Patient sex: M
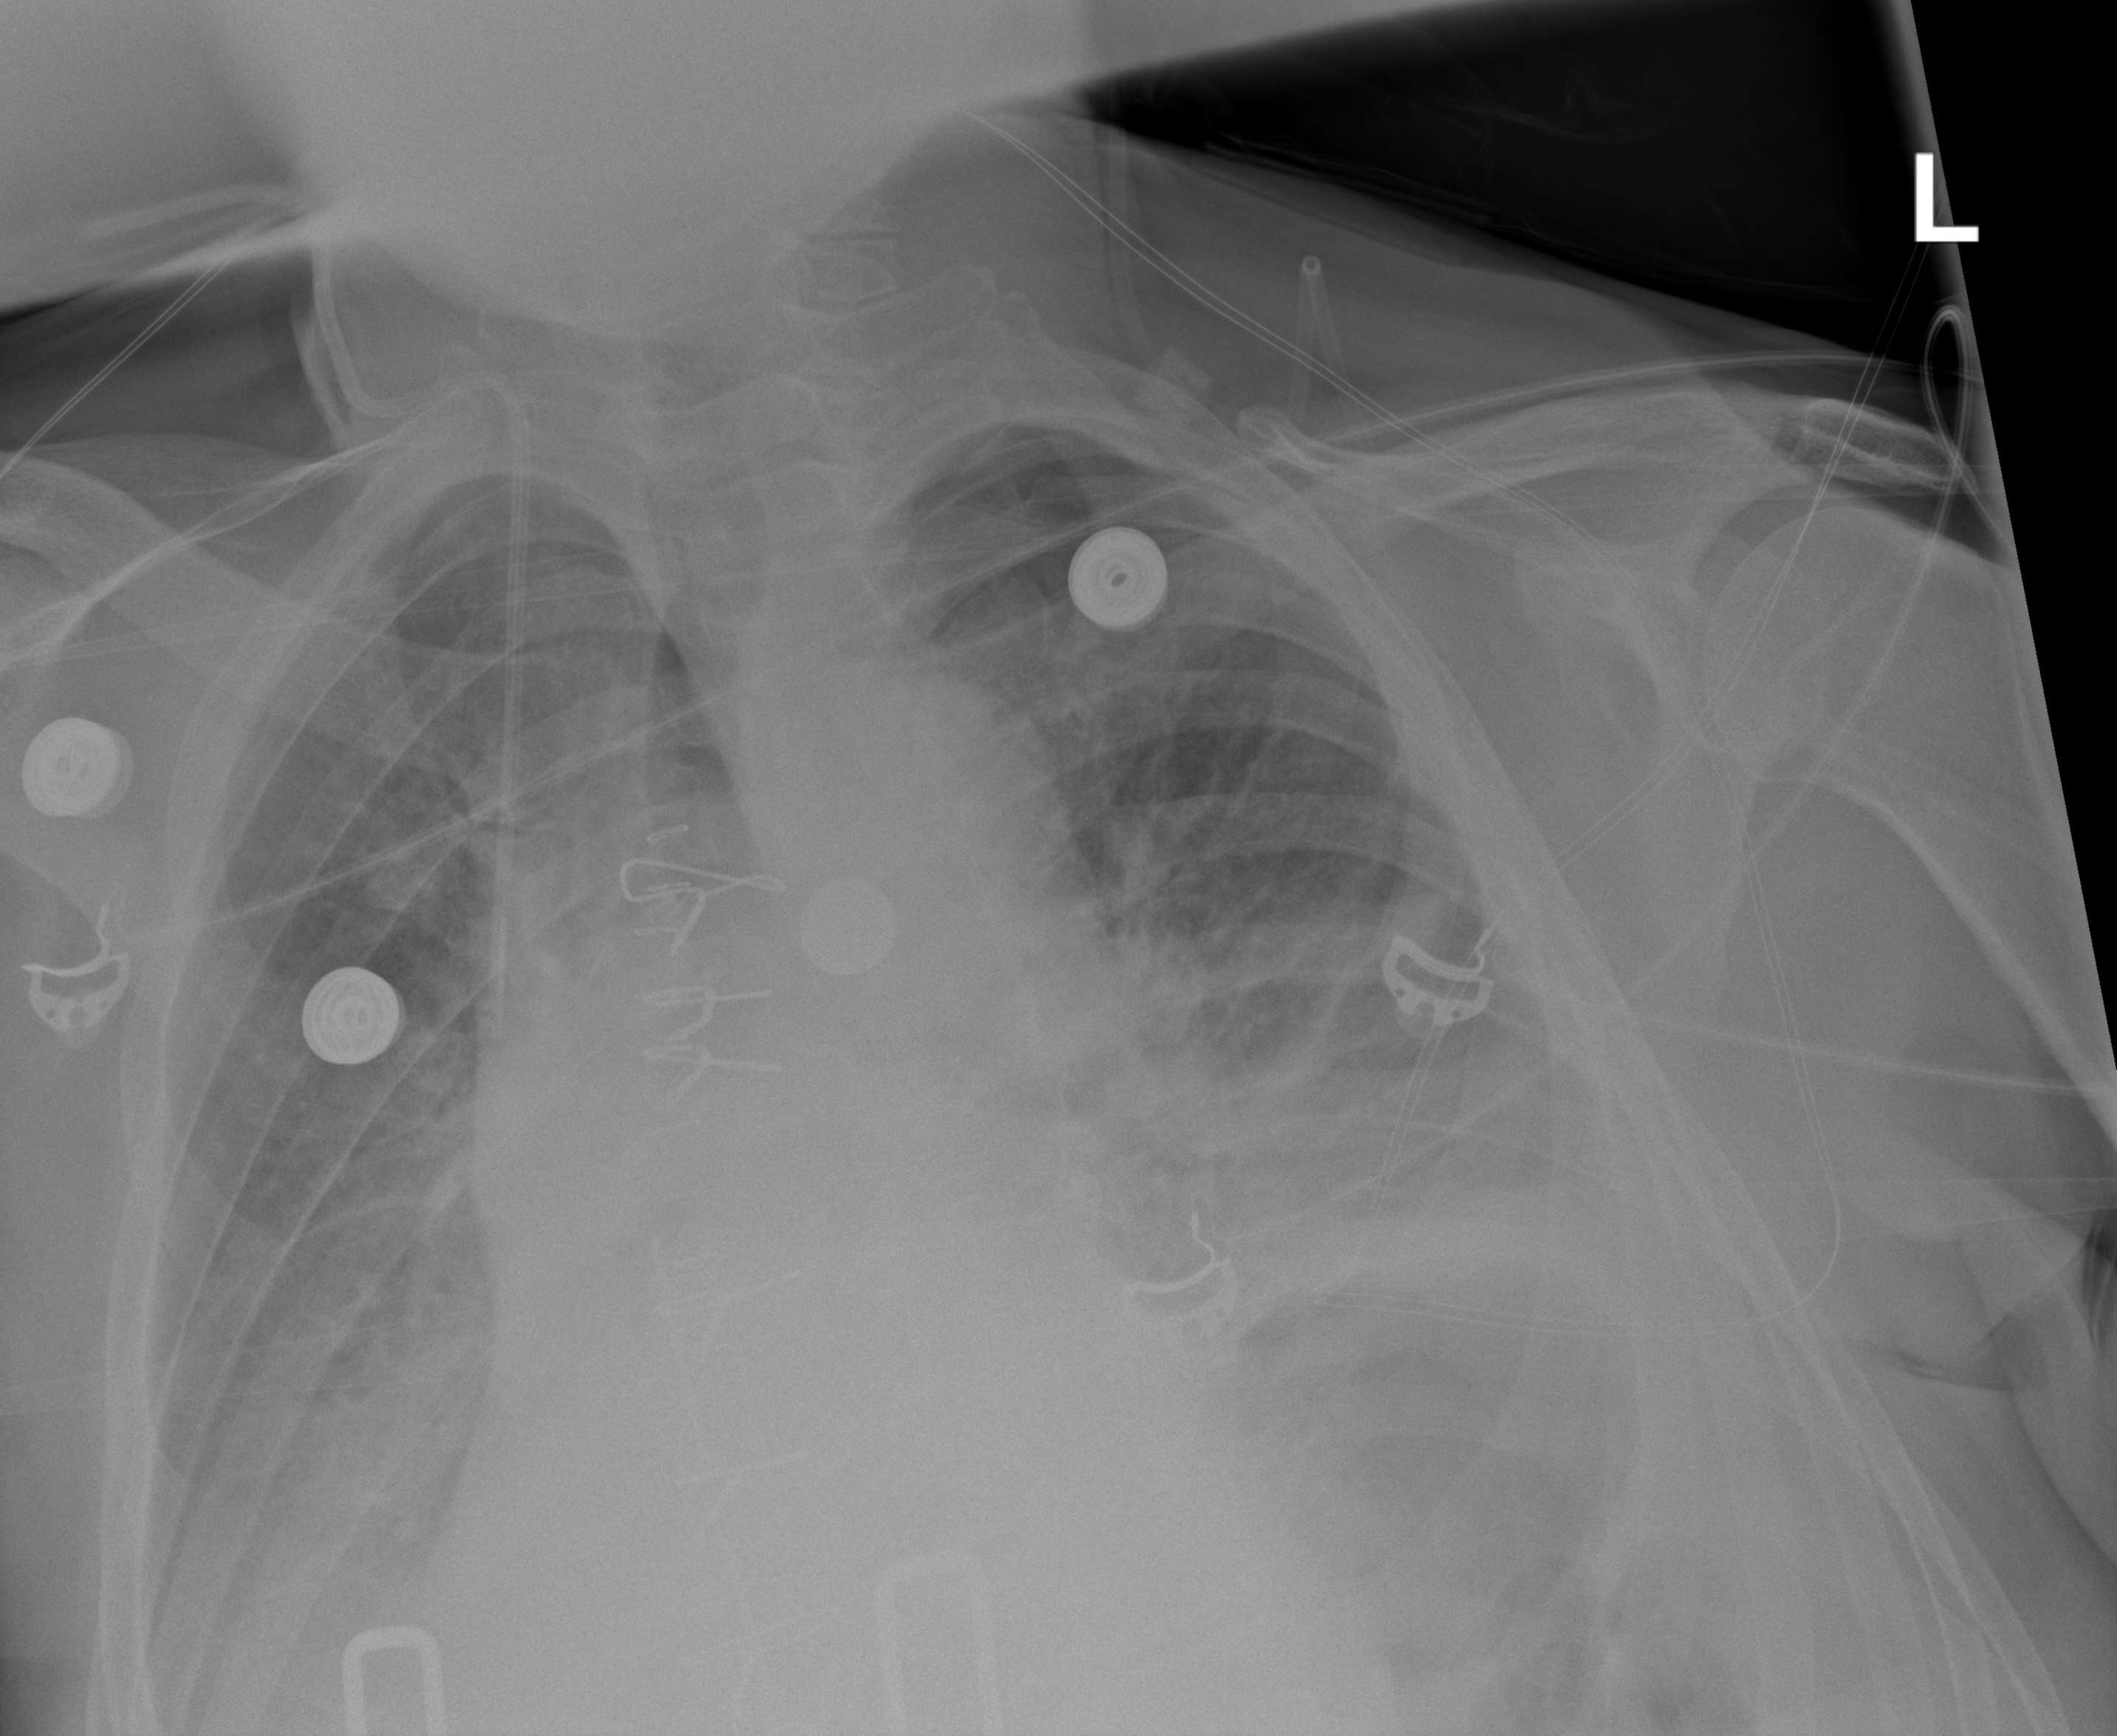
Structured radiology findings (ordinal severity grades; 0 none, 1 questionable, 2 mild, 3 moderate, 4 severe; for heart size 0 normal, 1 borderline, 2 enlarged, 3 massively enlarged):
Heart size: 0
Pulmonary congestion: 2
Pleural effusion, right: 2
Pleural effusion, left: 2
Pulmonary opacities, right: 2
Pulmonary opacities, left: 2
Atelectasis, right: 2
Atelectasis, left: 2